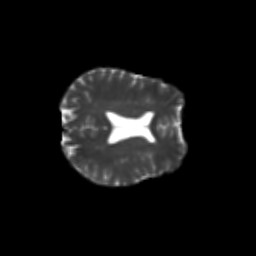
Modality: T2w
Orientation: axial
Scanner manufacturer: siemens
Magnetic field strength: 3 T
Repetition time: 9.2 s
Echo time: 0.084 s